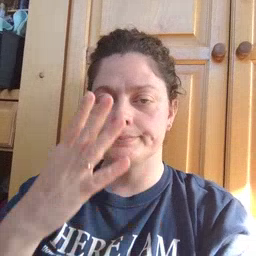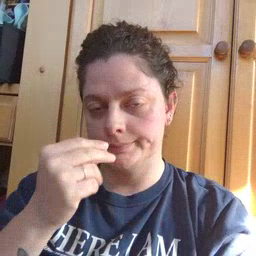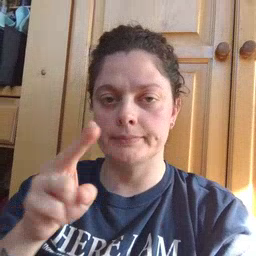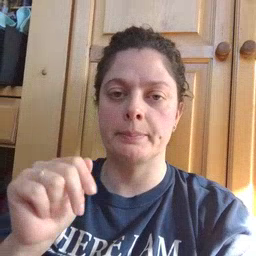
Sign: nap